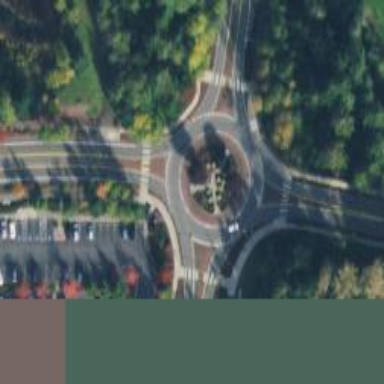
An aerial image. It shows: Tertiary road leading to roundabout.